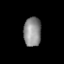
Tissue: lung
Cell type: Endothelial cells
Senescence score: 0.5771
Nuclear area (px): 500
Mean DAPI intensity: 141.92